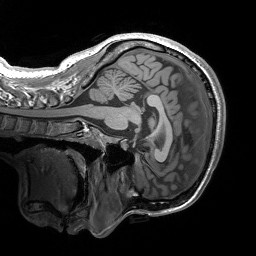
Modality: T1w
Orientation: sagittal
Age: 21